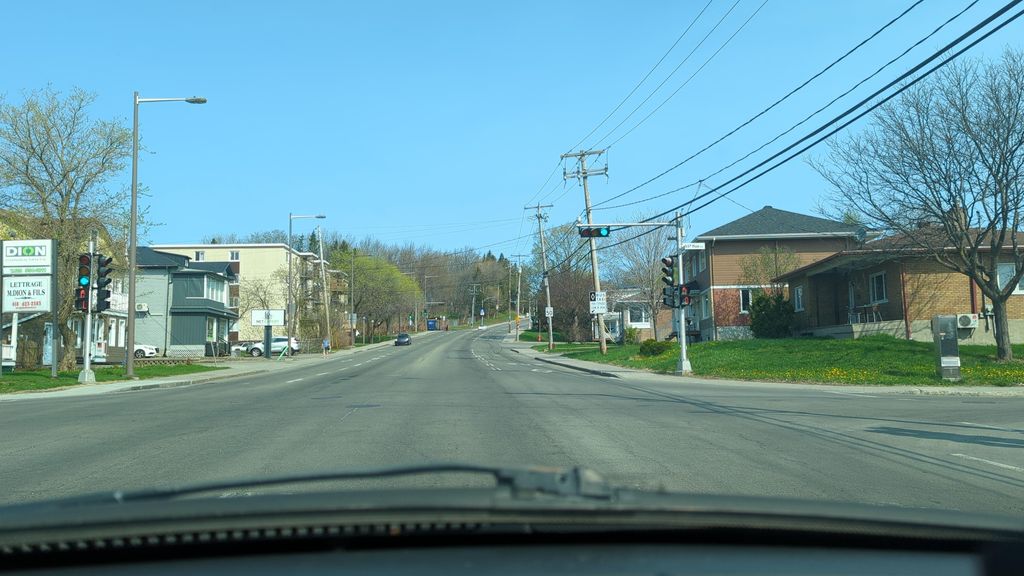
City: quebec_city